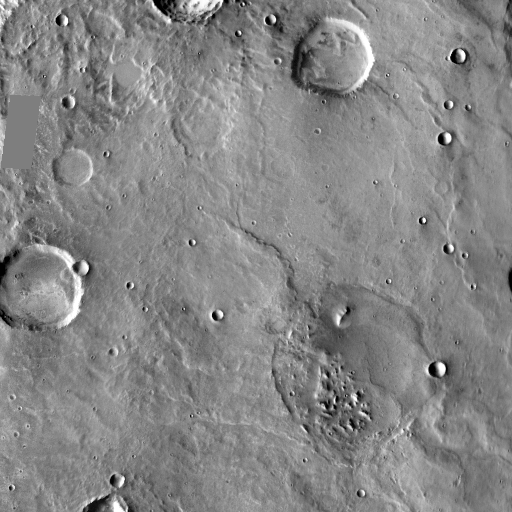
Crater classes present: Background, Other, Buried, Secondary